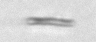
Label: fiber